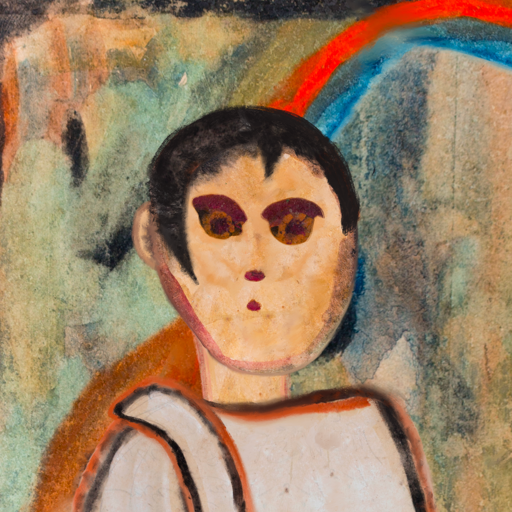
Background: Childish, Head And Neck Front: Childish, Face Front: Doll, Bust: Roy_Bahadur, Hair Front: Roy_Bahadur, Head Accessory: Blank, Second Necklace: Blank, Necklace: Blank, Baby: Blank